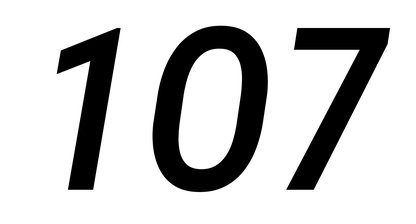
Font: Roboto-Italic_Condensed_Medium_Italic